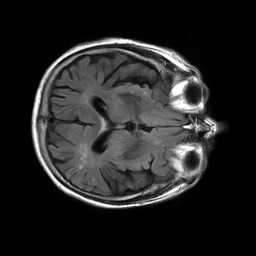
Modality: FLAIR
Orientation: axial
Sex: male
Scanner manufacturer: philips
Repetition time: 11 s
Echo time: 0.125 s